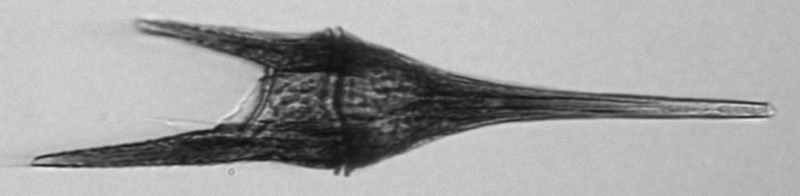
Label: Tripos_furca